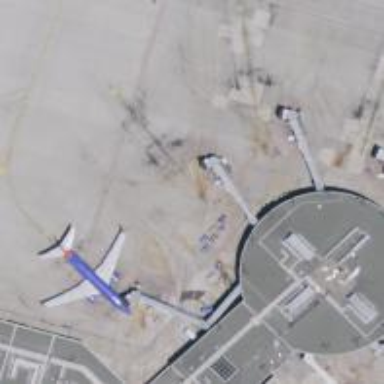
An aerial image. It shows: Airport gate.